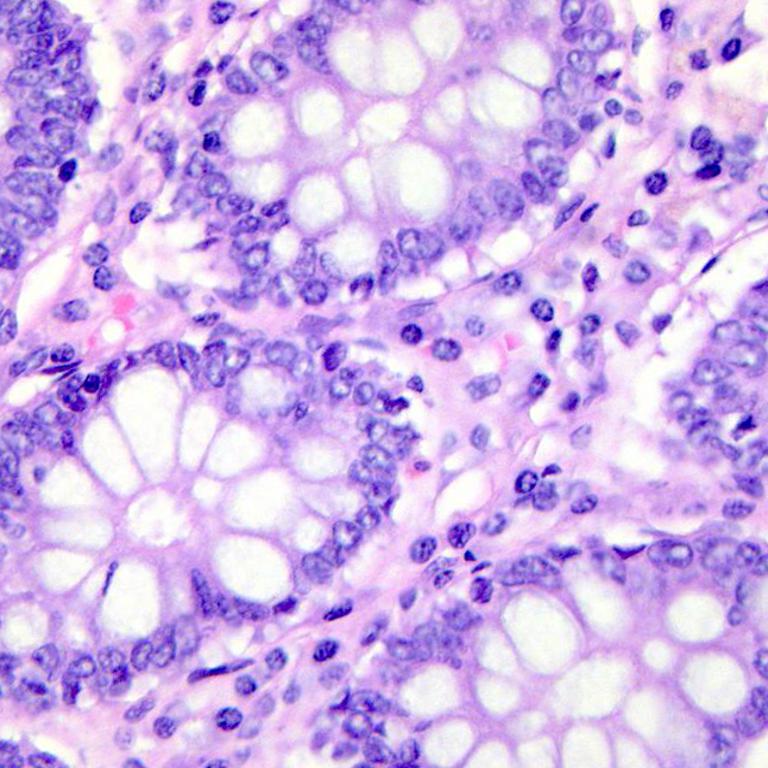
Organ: colon
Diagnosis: benign